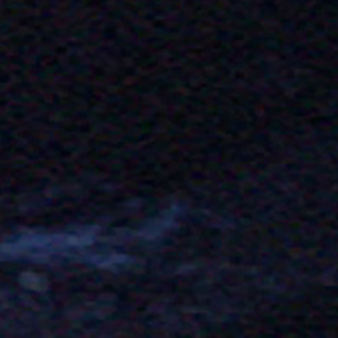
Label: other